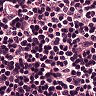
Metastatic tissue present: no